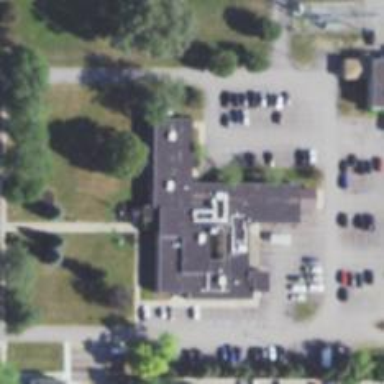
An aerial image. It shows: Government office.